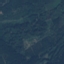
Land use / land cover class: Forest